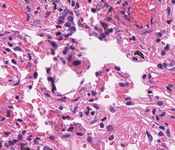
Tumor epithelial tissue: no
Tumor-associated stroma tissue: no
Normal tissue: yes